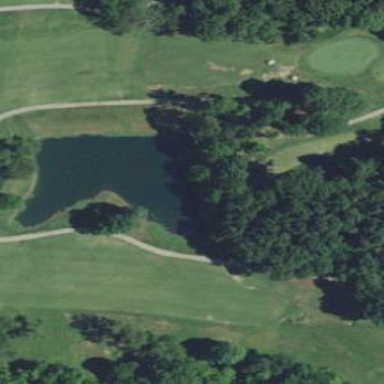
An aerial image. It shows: Scenic view of water hazard on golf course. The natural water feature adds beauty to the landscape.